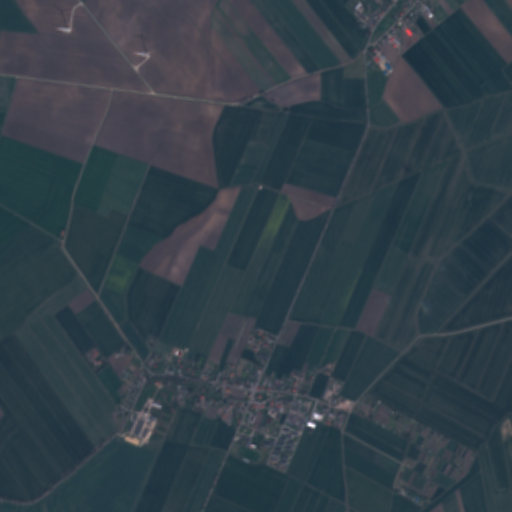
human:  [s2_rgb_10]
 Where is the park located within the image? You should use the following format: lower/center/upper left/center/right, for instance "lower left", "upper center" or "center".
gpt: The park is located in the lower center of the image.
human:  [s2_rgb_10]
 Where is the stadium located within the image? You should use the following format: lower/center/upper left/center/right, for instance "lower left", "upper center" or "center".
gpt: The stadium is located in the lower center of the image.
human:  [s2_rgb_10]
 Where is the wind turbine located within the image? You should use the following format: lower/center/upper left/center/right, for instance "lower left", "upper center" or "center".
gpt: The wind turbine is located in the upper left of the image.
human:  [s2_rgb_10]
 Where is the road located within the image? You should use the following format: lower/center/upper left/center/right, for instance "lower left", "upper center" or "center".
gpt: There is no road in the image.